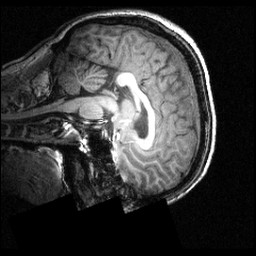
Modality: T1w
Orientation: sagittal
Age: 21
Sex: male
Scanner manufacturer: siemens
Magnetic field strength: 3.951 T
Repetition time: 1.5 s
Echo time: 0.00335 s